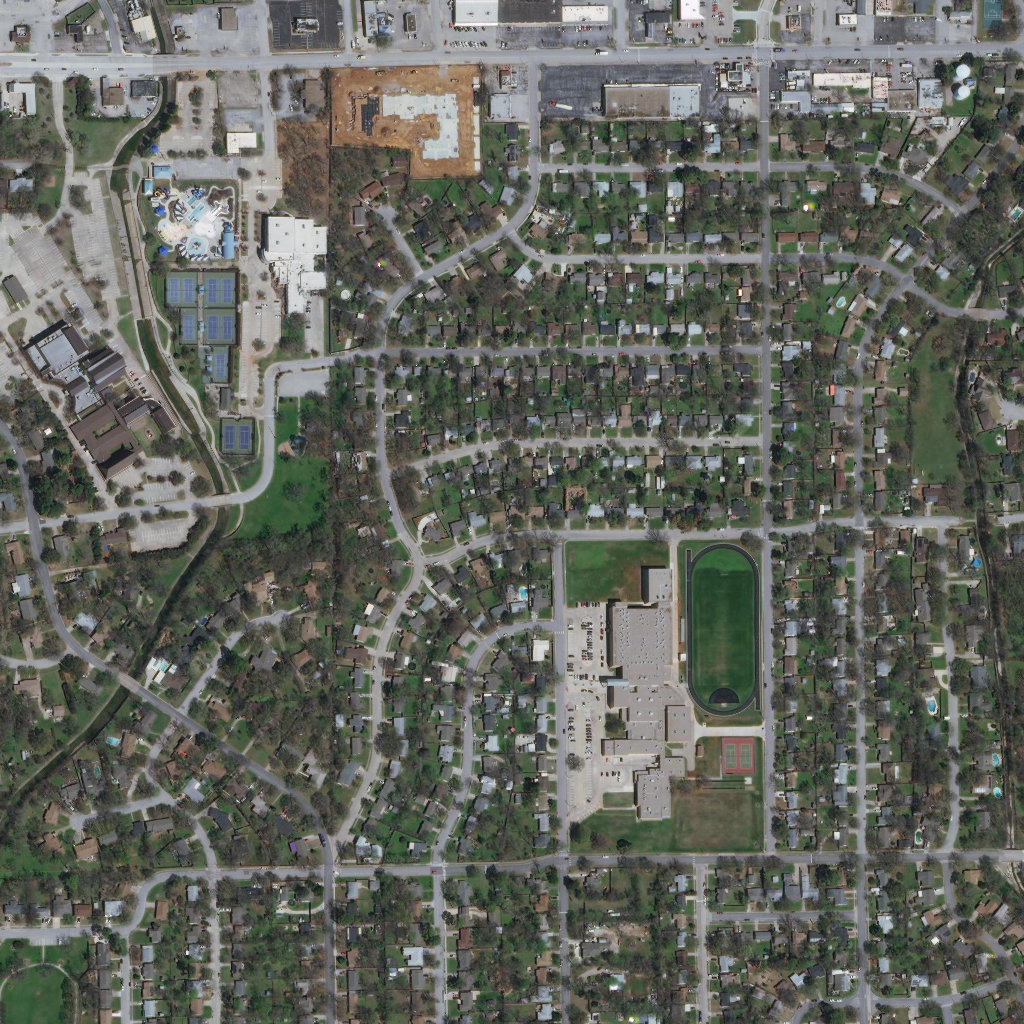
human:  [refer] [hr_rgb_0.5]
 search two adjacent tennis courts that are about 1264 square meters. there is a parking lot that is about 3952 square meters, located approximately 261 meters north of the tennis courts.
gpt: <box>[[21, 40, 24, 44, 0]]</box>

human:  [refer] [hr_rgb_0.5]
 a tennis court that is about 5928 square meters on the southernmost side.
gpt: <box>[[70, 71, 73, 75, 0]]</box>

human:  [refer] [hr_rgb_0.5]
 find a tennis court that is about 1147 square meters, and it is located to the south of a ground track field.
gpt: <box>[[70, 71, 73, 75, 0]]</box>